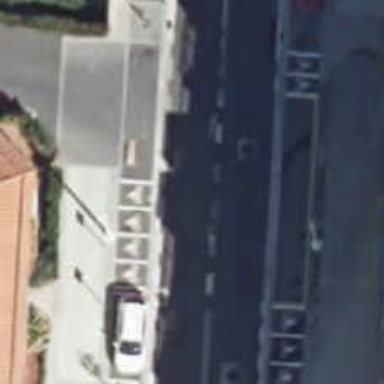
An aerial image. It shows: Motorcycle parking area.